Interaction volume radius: 10 \u00c5
Interaction volume height: 20 \u00c5
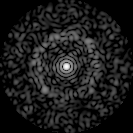
Disorder parameter: 0.8216